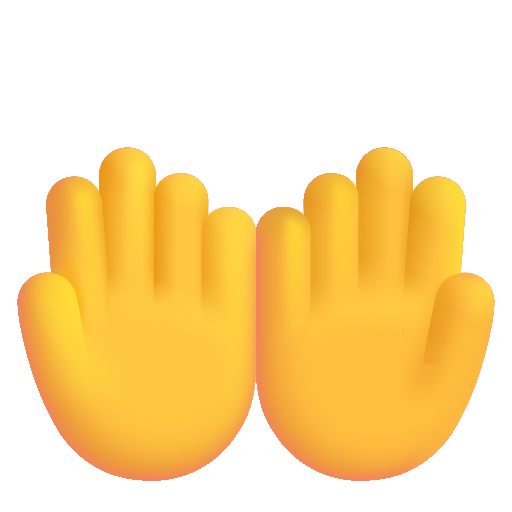
palms up together color default